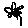
Label: flower